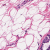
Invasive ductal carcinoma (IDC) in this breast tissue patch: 0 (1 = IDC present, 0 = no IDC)